Question: I have been trying to fit in 3 different elements inside a div and have ran into problems. I cannot seem to get rid of the huge white space between my header and the paragraph. I have used a document on margin and padding to solve this issue, although I have made some progress there is still some unsolved problems.

My attempt:
'''
<html>
<header>
<link rel="stylesheet" type="text/css" href="style2.css"></header>
<body class="about">
<div class="content-wrapper">
<img class="hk-img" src="hksquared.jpg" height= "400px" width="400px">
<h1 class="text-header-content">Web Development. Software Development. E-commerce. Photograpy.</h1>
<p class="text-content">Integer posuere erat a ante venenatis dapibus posuere velit aliquet. Curabitur blandit tempus porttitor. Donec ullamcorper nulla non metus auctor fringilla. Donec id elit non mi porta gravida at eget metus. Fusce dapibus, tellus ac cursus commodo, tortor mauris condimentum nibh, ut fermentum massa justo sit amet risus. Maecenas faucibus mollis interdum.<br><br><br>Vestibulum id ligula porta felis euismod semper. Integer posuere erat a ante venenatis dapibus posuere velit aliquet. Donec sed odio dui. Morbi leo risus, porta ac consectetur ac, vestibulum at eros.
</p>
</div>
</body>
</html>
'''
CSS:
'''
/*About page content*/
.content-wrapper{
display: inline-block;
width: 1000px;
padding:0px;
margin-top: 50px;
margin-right: 100px;
margin-left: 50px;
position: fixed;
border:2px solid black;
}
.text-header-content{
display: inline;
width: 400px;
float: right;
padding:0px;
margin-top: 0px;
}
.text-content{
display: inline;
width: 400px;
padding:0px;
color: black;
float: right;
margin-bottom: 0px;
padding-bottom: 0px;
}
'''
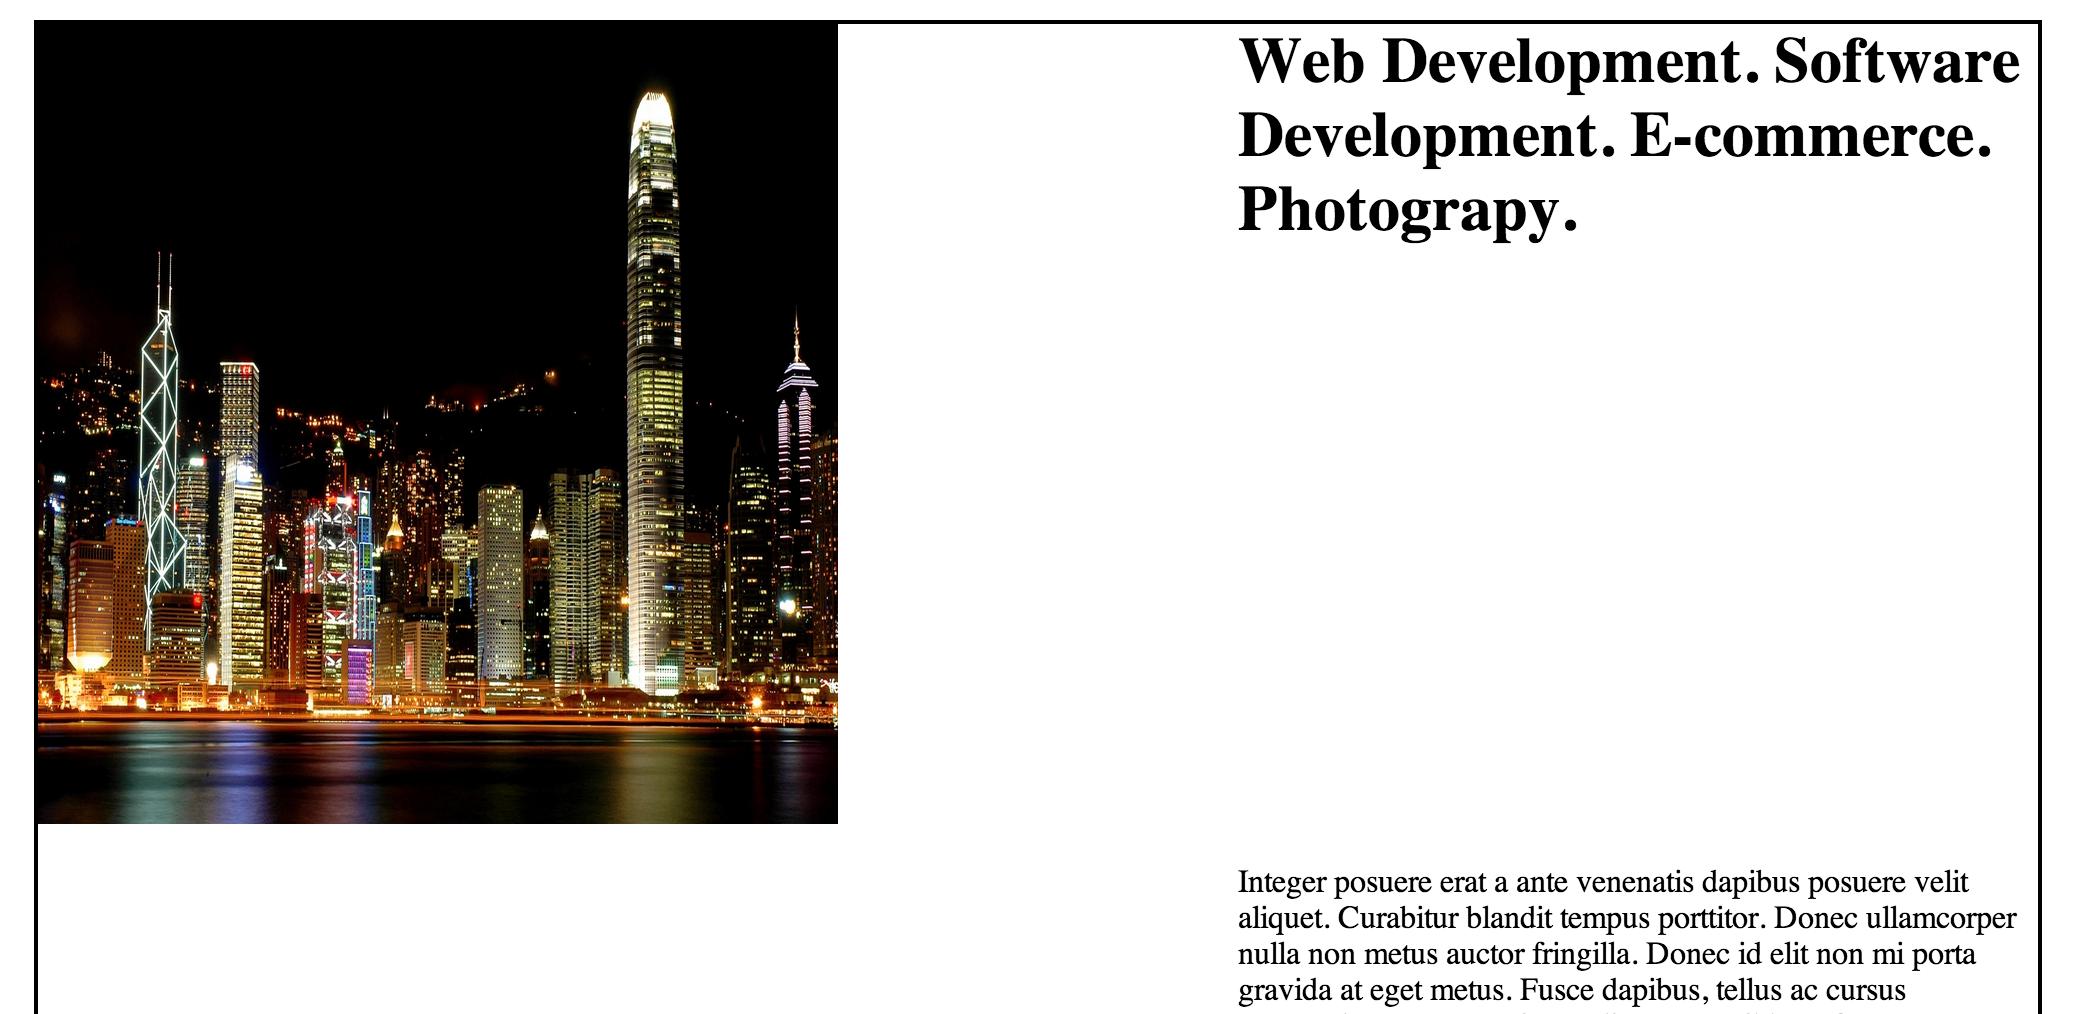
Answer: Add style to your image:
'''
float:left;
'''
see <URL>